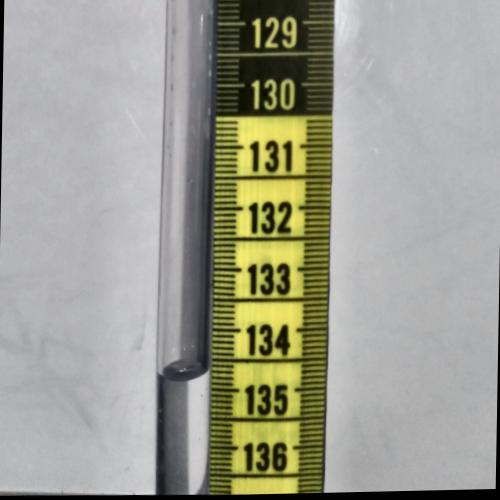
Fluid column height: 134.7 cm